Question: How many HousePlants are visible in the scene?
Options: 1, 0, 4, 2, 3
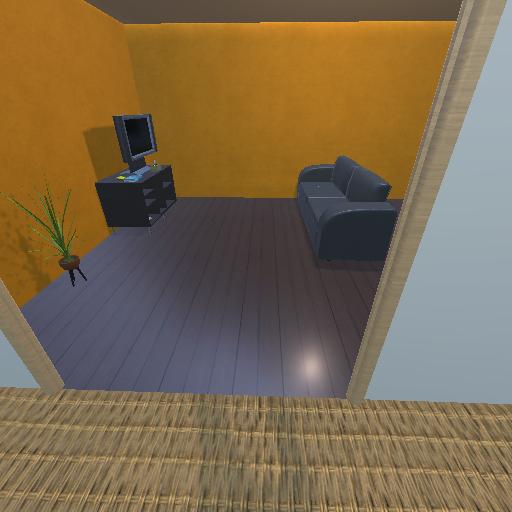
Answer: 1